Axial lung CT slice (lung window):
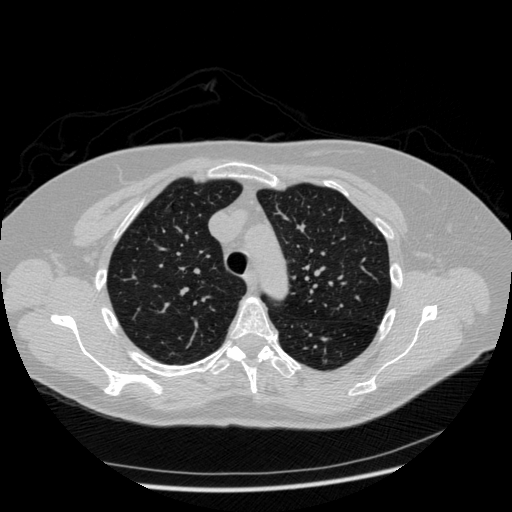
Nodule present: yes
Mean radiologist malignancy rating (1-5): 2.75